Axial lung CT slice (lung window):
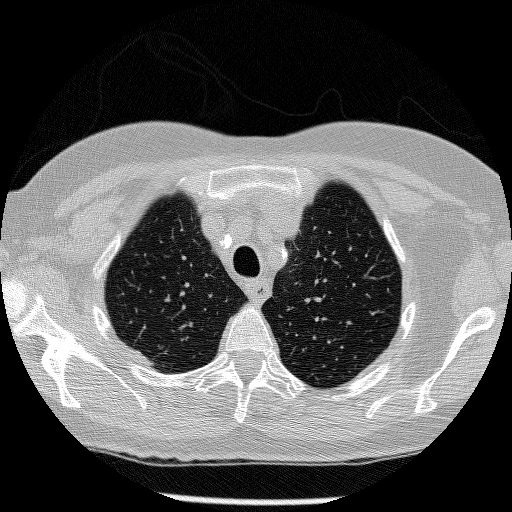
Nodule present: no